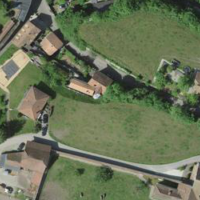
EUNIS habitat code: 53
Species observed at this site:
Lamium maculatum